Question: This seemingly trivial line is taken from the C book my Mike Banahan & Brady <URL>.
I can understand how implicit promotion comes into play in expressions like 'c=a+b' depending on the types of the operands, but I am unable to grasp how and in which case the same can figure in something like '-b', where is any legitimate operand. Can you explain it and then give a proper example?
Extracted text follows:
> The usual arithmetic conversions are applied to both of the operands
of the binary forms of the operators. Only the integral promotions are
performed on the operands of the unary forms of the operators.
Lest it goes unnoticed, here I am adding what I asked based on OUAH's answer in a comment-
The book says ''Only the integral promotions are performed''...Does it mean that in an expression like 'x=-y', where 'x' is a long double and 'y' is a float, 'y' won't be promoted to long double if we explicitly use a unary operator? I know it would be, but asking it nevertheless to get a clearer idea about the "Only the integeral promotions..." part.
Can you explain with example how promotion comes into play for the following bit-wise operators? For the last three, should I assume that whenever those are used on a variable, it is promoted to integer type first? And what exactly does the "usual arithmetic conversions" mean for the first three? Can you give a small example? I don't want to post it as a separate question if it can be settled here.

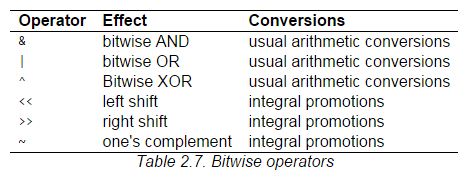
Answer: For a unary arithmetic operator, the C standard says (in section 6.5.3.3) that
> The integer promotions are performed on the operand, and the result has the promoted type.
It also defines the term, in section 6.3.1.1:
> If an 'int' can represent all values of the original type (as
restricted by the width, for a bit-field), the value is converted to
an 'int'; otherwise, it is converted to an 'unsigned int'.
These are called the . All other types are
unchanged by the integer promotions.
(References are to the <URL>
I believe the rationale for this is that implementations are not required to support any arithmetic operations on types narrower than 'int' (one "word"). Operands narrower than an 'int' are converted to 'int', or to 'unsigned int', before they're operated on.
For binary operators (those taking two operands), there's an additional requirement, that both operands must be of the same type. Typical CPUs might have instructions to add two 32-bit signed integers, or two 32-bit unsigned integers, or two 64-bit signed or unsigned integers, but none that will directly add, for example, a 32-bit signed integer and a 64-bit unsigned integer. To allow for this, we have the , described in section 6.3.1.8. These rules tell you, for example, what happens when you try to add an 'int' to a 'double': the 'int' operand is promoted, by conversion, to type 'double', and the addition adds the resulting two 'double' operands.
The shift operators don't require the , since there's no particular need for both operands to be of the same type. The left operand is a value to be operated on; the right operand specifies the number of bits to shift it.
> Does it mean that in an expression like 'x=-y', where 'x' is a 'long double' and 'y' is a 'float', 'y' won't be promoted to 'long double' if we explicitly use a 'unary' operator?
Assignment causes the right operand to be converted to the type of the left operand. The expression '-y' is evaluated independently of the context in which it appears (this is true for most expressions). So the unary '-' is applied to its operand, which is of type 'float' (the integer promotions don't affect that), yielding a result of type 'float'. The assignment causes that 'float' value to be converted to 'long double' before being assigned to 'x'.
The title of your question asks how this can possibly happen. I'm not sure what that means. The conversion rules are specified in the language standard. Compilers follow those rules.